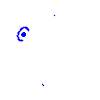
Particle: electron